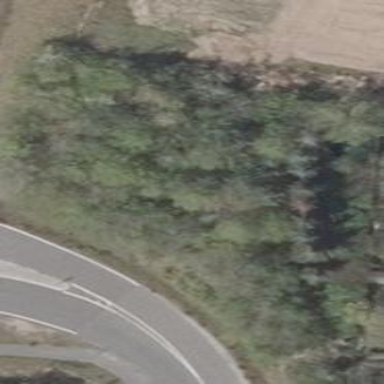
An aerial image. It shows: Deciduous broadleaved scrub in the natural environment.